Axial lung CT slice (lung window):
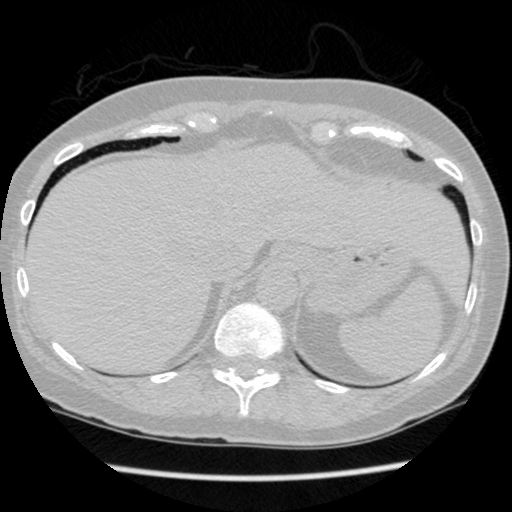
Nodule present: no